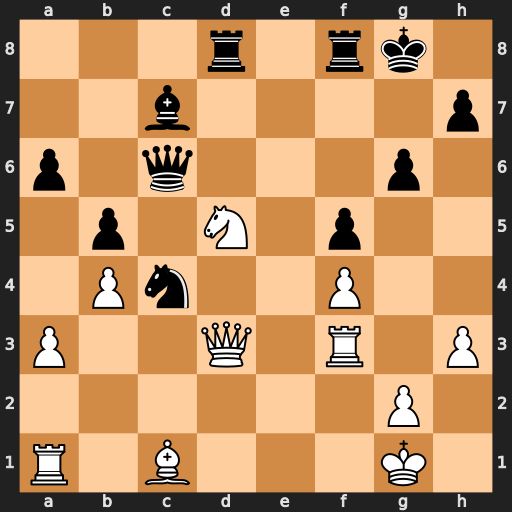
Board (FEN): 3r1rk1/2b4p/p1q3p1/1p1N1p2/1Pn2P2/P2Q1R1P/6P1/R1B3K1
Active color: w
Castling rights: -
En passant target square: -
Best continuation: Ne7+ Kg7 Nxc6 Rxd3 Rxd3